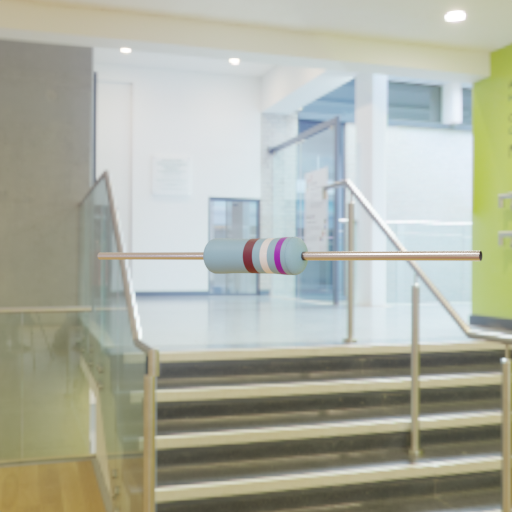
Resistor colour bands (in order): brown, white, violet